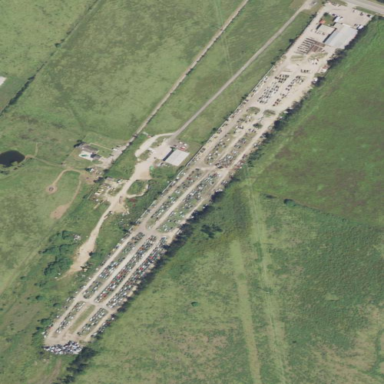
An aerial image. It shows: Industrial area designated as scrap yard.